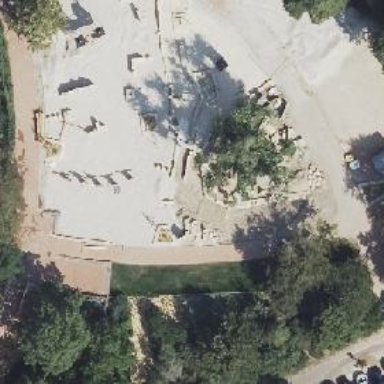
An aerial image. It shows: Sand table at the playground.